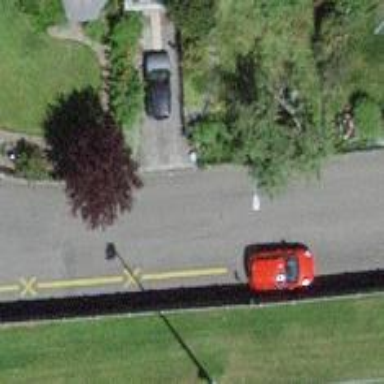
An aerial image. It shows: Residential road with asphalt surface.